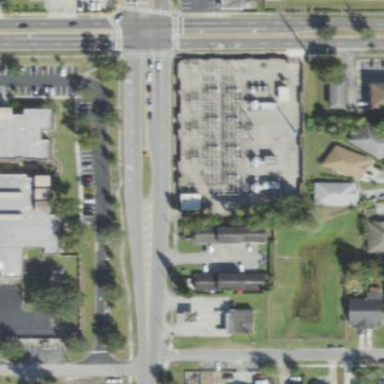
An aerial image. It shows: Distribution substation surrounded by fence.